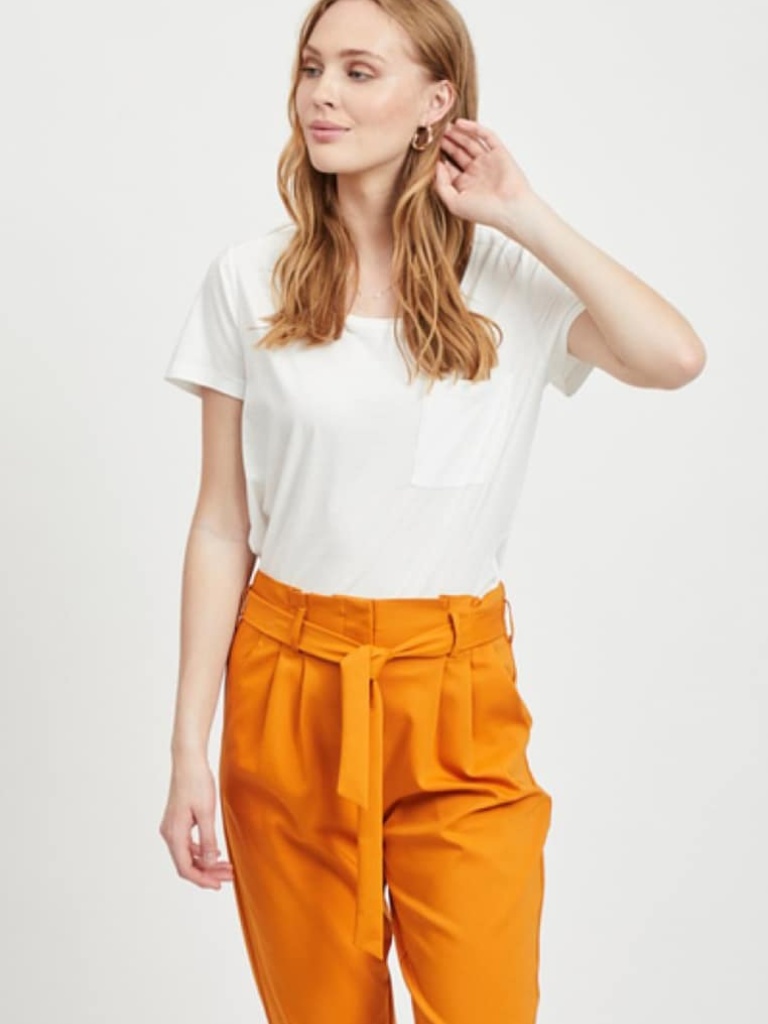
cotton relaxed short sleeve hip length Fully Tucked in crew t-shirt